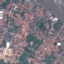
Land use / land cover class: Residential